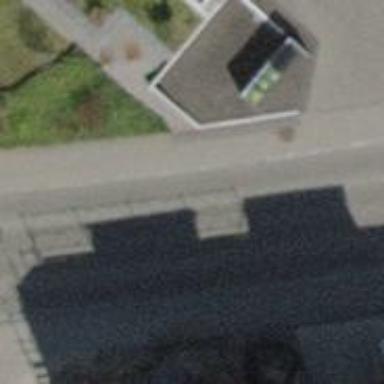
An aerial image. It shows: Tertiary road with asphalt surface and separate sidewalks on both sides.